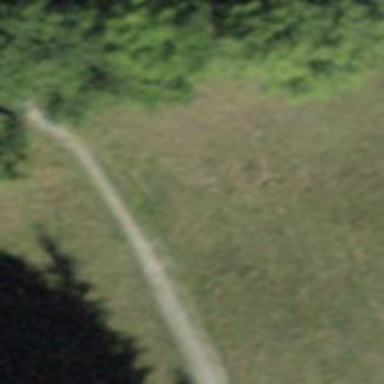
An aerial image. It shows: Bench.